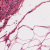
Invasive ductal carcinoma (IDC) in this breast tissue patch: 0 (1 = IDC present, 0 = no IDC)